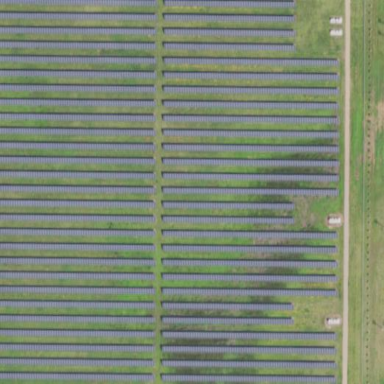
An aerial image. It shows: Solar power plant.